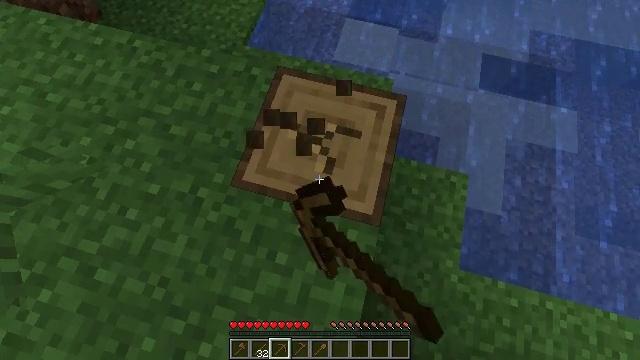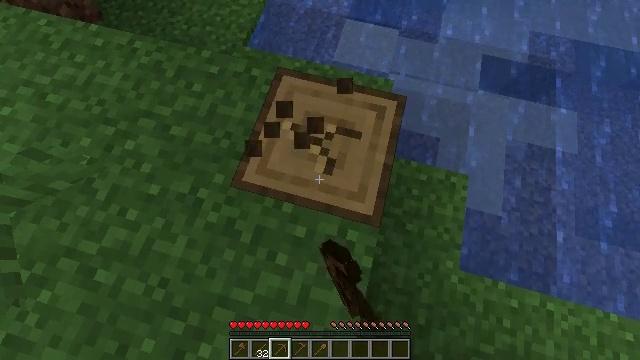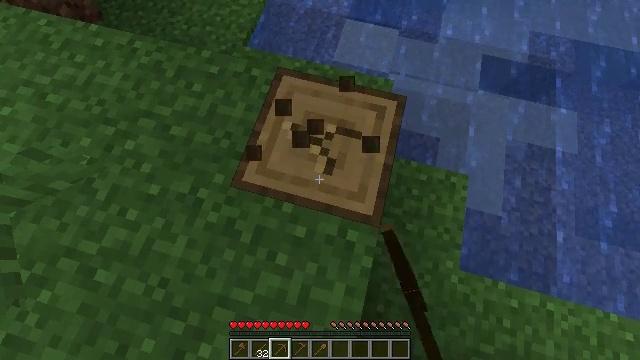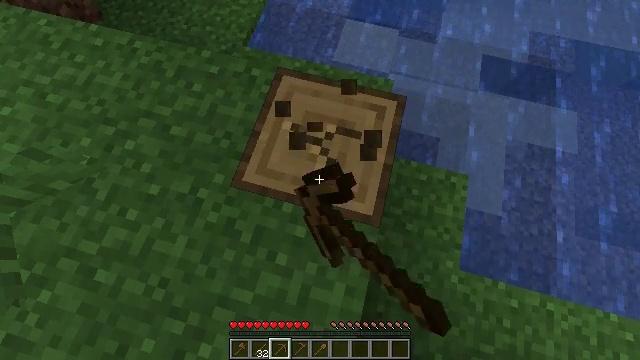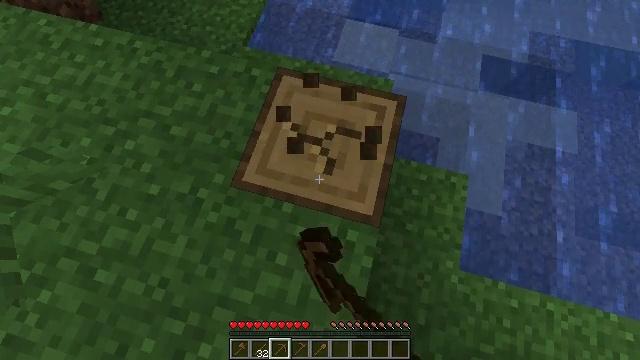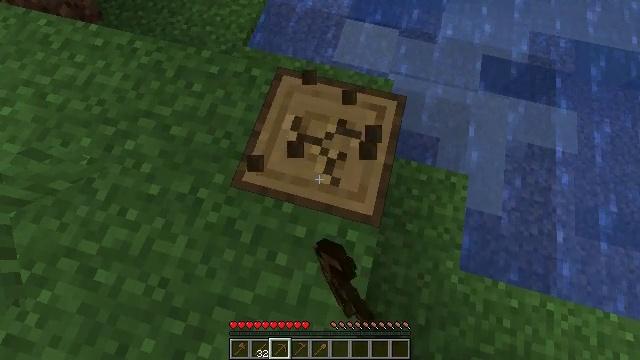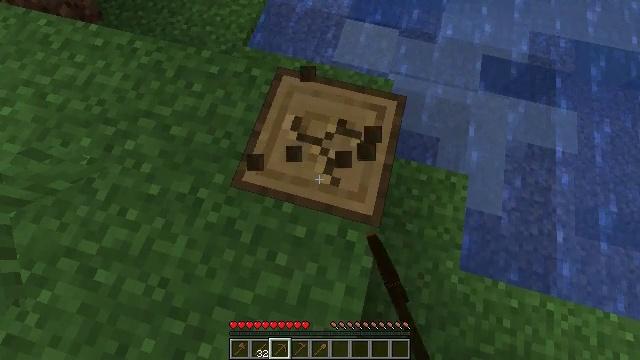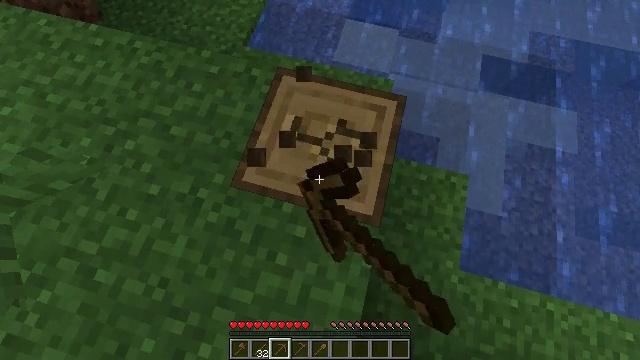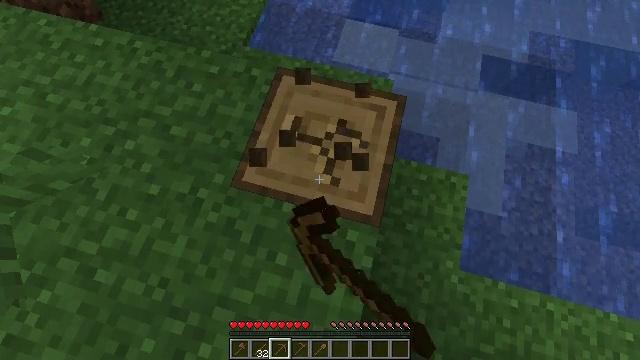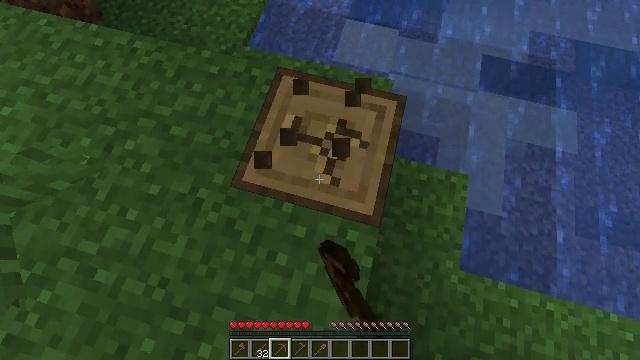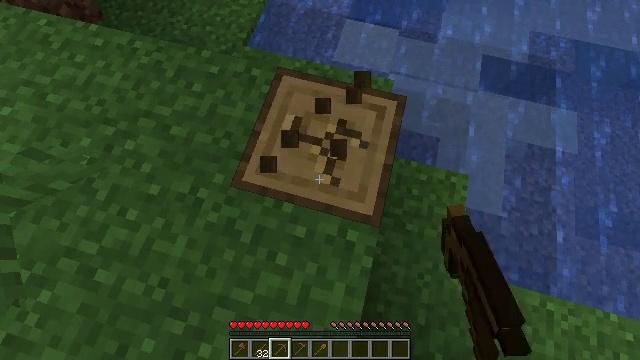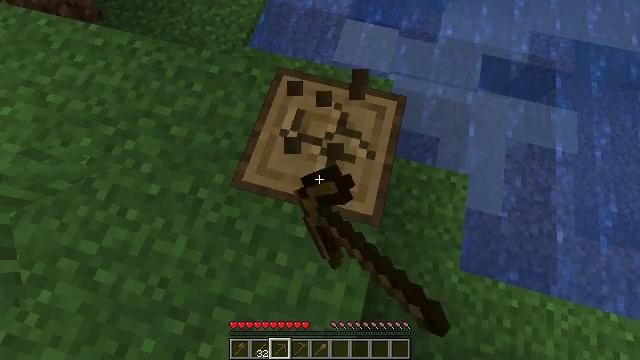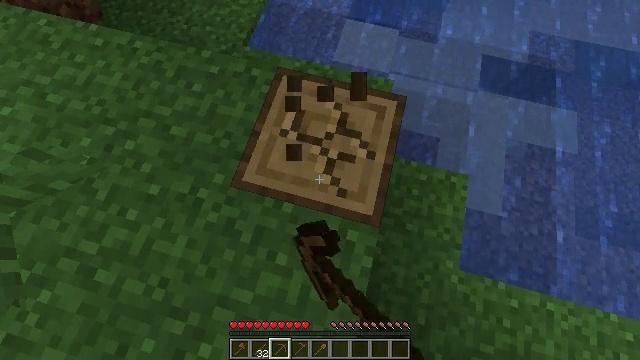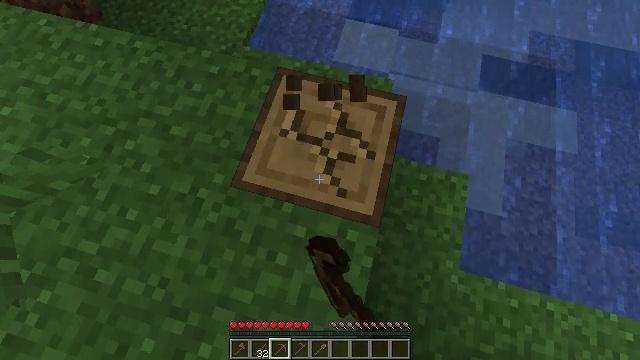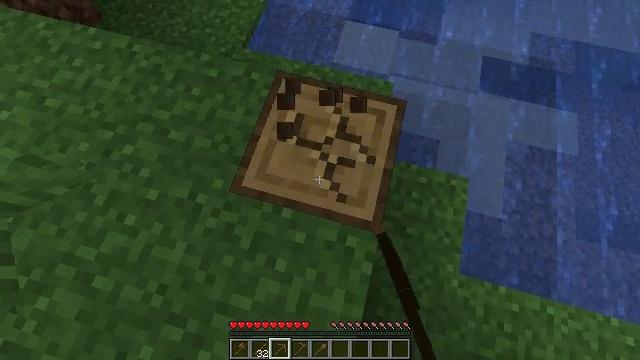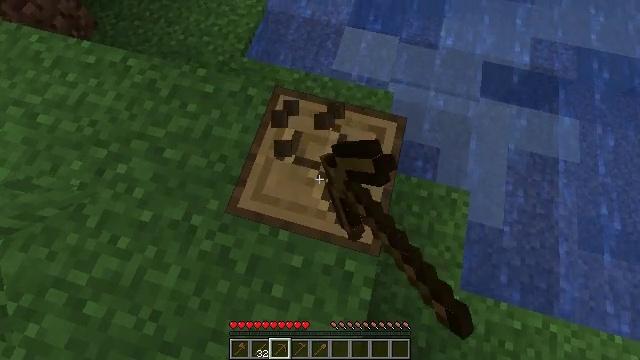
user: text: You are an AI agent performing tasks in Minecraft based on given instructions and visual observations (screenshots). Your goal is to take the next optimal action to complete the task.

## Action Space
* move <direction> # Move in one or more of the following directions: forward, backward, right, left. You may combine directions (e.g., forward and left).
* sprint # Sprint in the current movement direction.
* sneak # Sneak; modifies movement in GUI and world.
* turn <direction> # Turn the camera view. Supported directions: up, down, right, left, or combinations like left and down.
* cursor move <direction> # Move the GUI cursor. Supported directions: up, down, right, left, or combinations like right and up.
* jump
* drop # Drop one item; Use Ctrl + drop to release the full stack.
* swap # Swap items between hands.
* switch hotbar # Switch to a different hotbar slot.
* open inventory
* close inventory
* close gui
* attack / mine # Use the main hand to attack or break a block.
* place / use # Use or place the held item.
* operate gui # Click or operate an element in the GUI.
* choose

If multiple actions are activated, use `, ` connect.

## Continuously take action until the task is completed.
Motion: motion action
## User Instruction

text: Chop down the oak log.
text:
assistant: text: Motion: attack / mine
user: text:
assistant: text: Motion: attack / mine
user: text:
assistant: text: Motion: attack / mine
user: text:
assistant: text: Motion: attack / mine
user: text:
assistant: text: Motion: attack / mine
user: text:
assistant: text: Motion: attack / mine
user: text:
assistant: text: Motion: attack / mine
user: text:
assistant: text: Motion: attack / mine
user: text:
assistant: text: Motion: attack / mine
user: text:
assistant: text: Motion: attack / mine
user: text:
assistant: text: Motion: attack / mine
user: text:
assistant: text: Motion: attack / mine
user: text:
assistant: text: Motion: attack / mine
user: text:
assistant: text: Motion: move forward, attack / mine
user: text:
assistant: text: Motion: move forward, attack / mine
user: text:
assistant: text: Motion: move forward, attack / mine
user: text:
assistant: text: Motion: move forward, turn left and down, attack / mine
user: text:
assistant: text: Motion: turn down, attack / mine
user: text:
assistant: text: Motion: attack / mine
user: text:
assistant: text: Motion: turn left and down, attack / mine
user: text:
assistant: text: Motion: turn down, attack / mine
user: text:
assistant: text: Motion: turn down, attack / mine
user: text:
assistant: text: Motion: turn down, attack / mine
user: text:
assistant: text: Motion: attack / mine
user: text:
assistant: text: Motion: attack / mine
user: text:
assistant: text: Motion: attack / mine
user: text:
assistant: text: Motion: attack / mine
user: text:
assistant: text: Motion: attack / mine
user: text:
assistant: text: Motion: attack / mine
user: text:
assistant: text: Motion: attack / mine